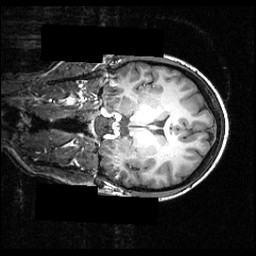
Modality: T1w
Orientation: coronal
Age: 23
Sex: female
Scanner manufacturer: siemens
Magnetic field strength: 3.951 T
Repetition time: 1.5 s
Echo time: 0.00335 s